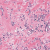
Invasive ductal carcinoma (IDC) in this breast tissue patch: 1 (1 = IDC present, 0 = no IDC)